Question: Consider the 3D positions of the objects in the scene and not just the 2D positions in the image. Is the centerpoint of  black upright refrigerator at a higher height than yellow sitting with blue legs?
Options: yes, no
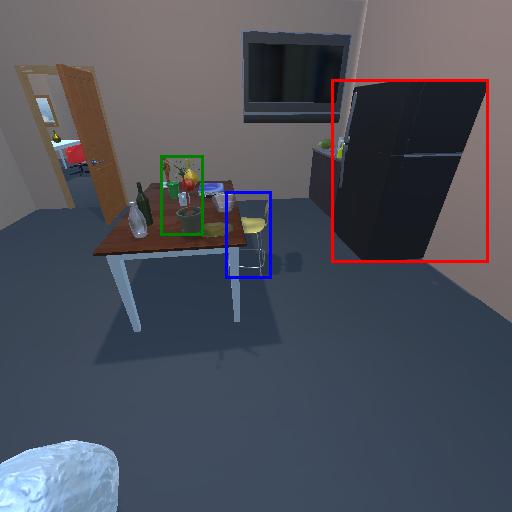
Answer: yes